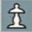
Piece: wP